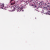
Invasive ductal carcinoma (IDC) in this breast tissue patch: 0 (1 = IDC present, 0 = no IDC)